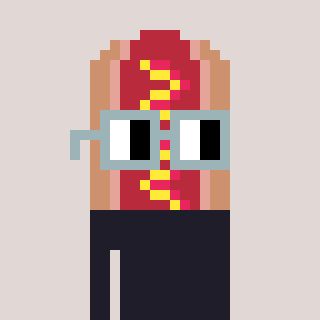
a pixel art character with square dark gray glasses, a hotdog-shaped head and a magenta-colored body on a warm background